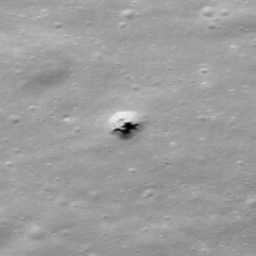
Pit: Stevinus 11
Host crater: Stevinus
Host type: impact_melt
Lunar coordinates: latitude -32.33, longitude 54.774